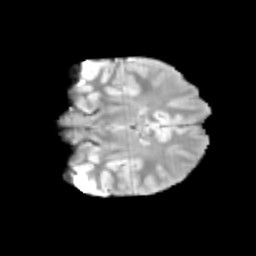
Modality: T2w
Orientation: coronal
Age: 13
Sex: male
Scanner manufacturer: siemens
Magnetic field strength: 3 T
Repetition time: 3.8 s
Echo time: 0.07 s